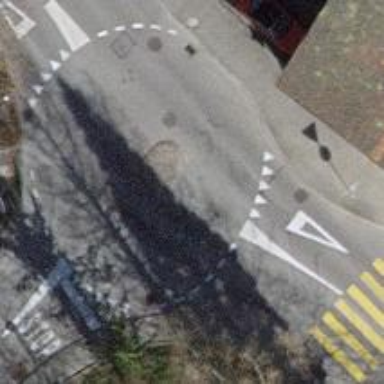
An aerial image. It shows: Mini roundabout on the road.